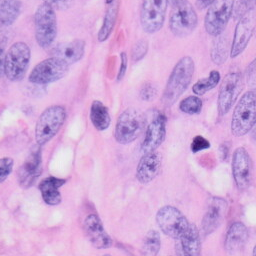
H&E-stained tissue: Skin